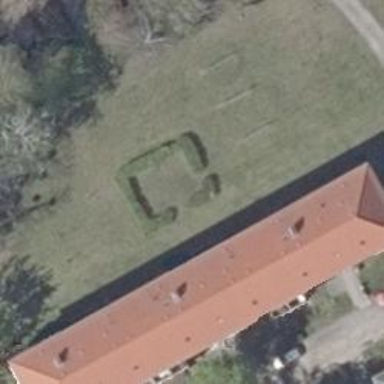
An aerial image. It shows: View of apartment building.